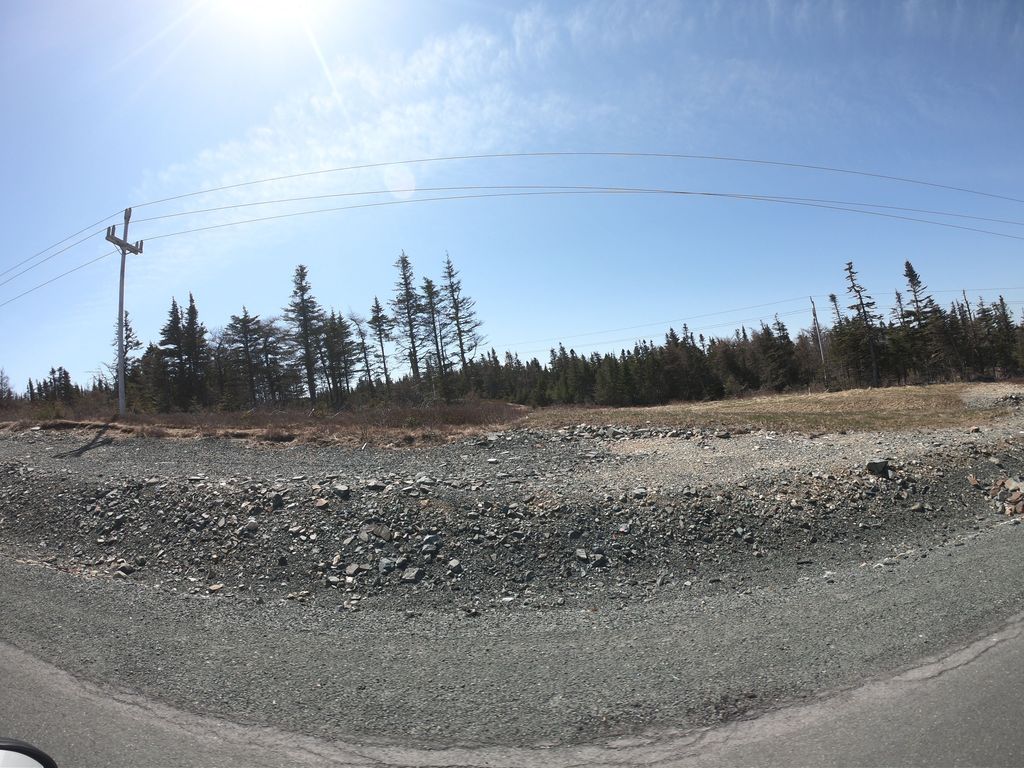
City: st_johns